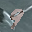
Label: 9